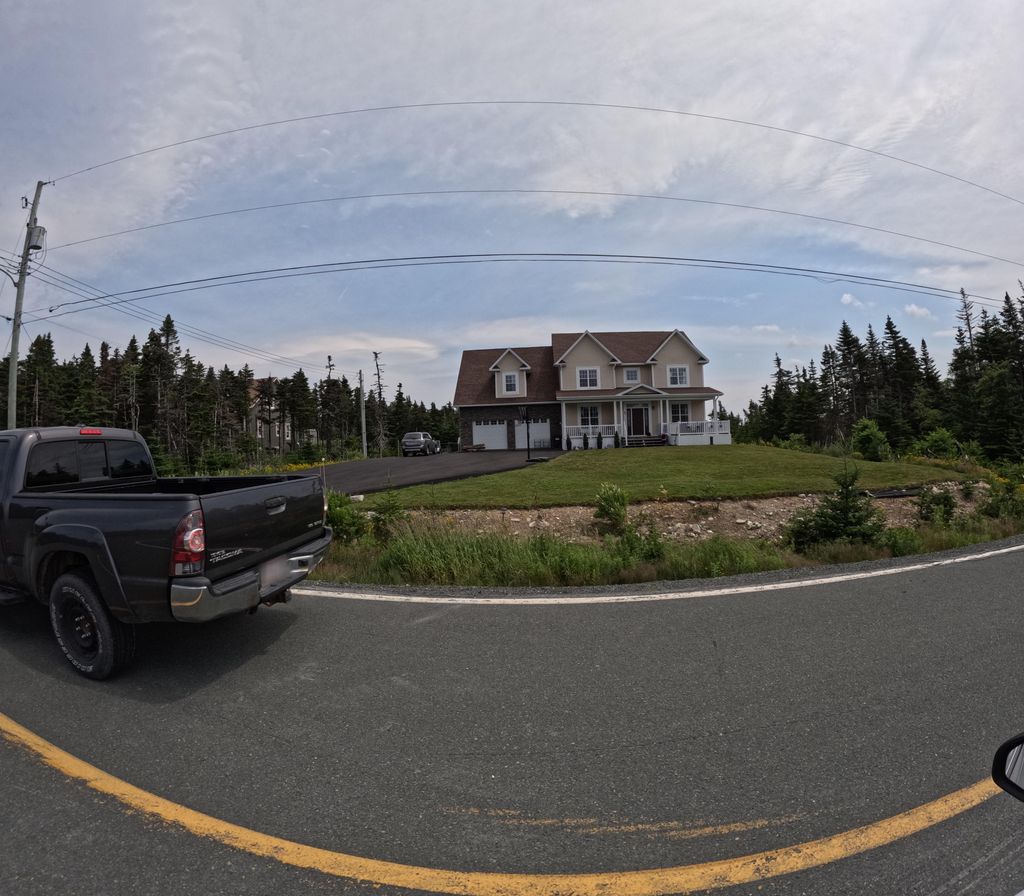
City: st_johns